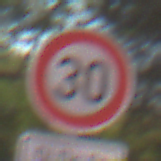
Verkehrszeichen: Geschwindigkeit30
Zusatzzeichen unten: ZeitangabenMitBeschraenkungAufWochentage3
Umgebung: Outdoor, Nature
Tageszeit: MorningAfternoon
Wetter: Clear
Licht: Natural
Jahreszeit: Summer
Kontrast: HighContrast